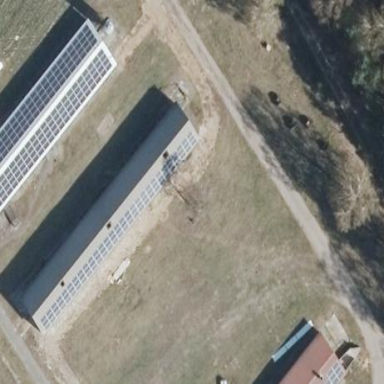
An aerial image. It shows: Farm auxiliary building.